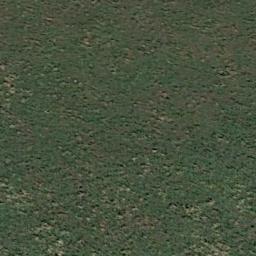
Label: meadow